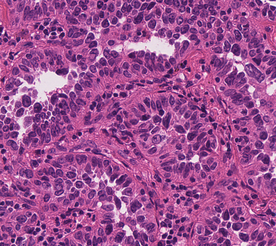
Tumor epithelial tissue: yes
Tumor-associated stroma tissue: yes
Normal tissue: no